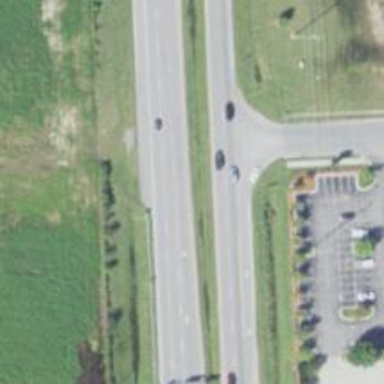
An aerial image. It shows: This image shows trunk highway that functions as expressway.